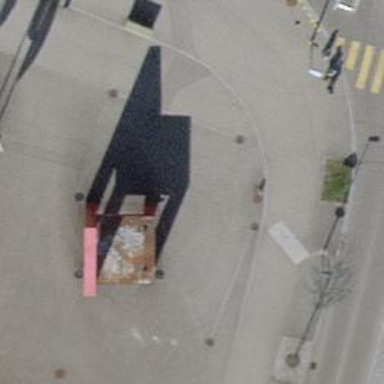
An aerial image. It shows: Red object.